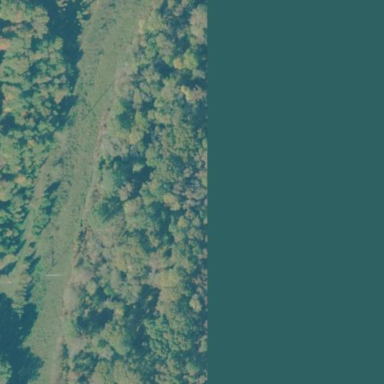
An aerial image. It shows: Mixed woodland with variety of leaf types and cycles.